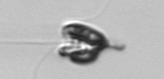
Label: Pyramimonas_longicauda